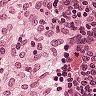
Metastatic tissue present: no